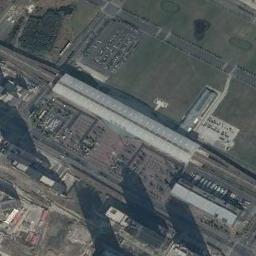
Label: railway_station